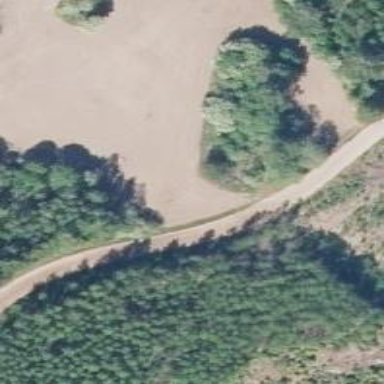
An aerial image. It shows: Unclassified road.